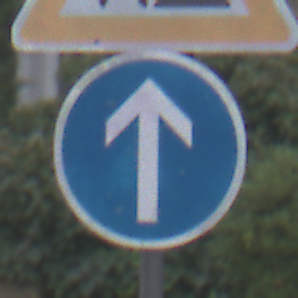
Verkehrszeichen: VorgeschriebeneFahrtrichtungGeradeaus
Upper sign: Arbeitsstelle
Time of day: MorningAfternoon
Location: Outdoor (Urban)
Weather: Overcast
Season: NotSpecified
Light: Natural